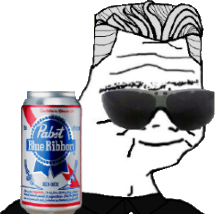
Label: 5_Boomer